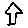
Label: house